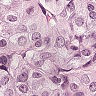
Metastatic tissue present: yes